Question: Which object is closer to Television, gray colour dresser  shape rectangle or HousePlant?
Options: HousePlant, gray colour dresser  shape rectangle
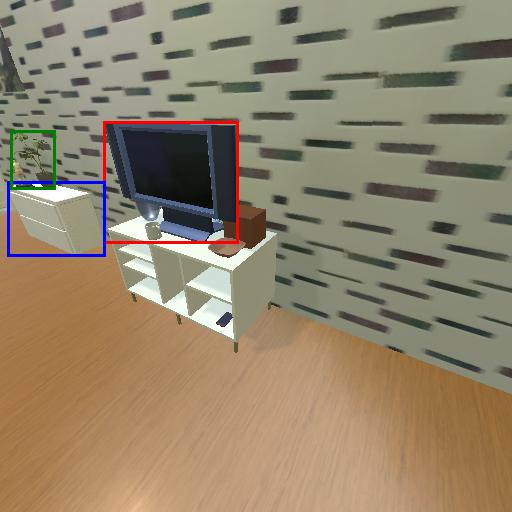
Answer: HousePlant